Interaction volume radius: 10 \u00c5
Interaction volume height: 10 \u00c5
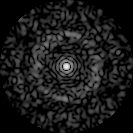
Disorder parameter: 0.8508